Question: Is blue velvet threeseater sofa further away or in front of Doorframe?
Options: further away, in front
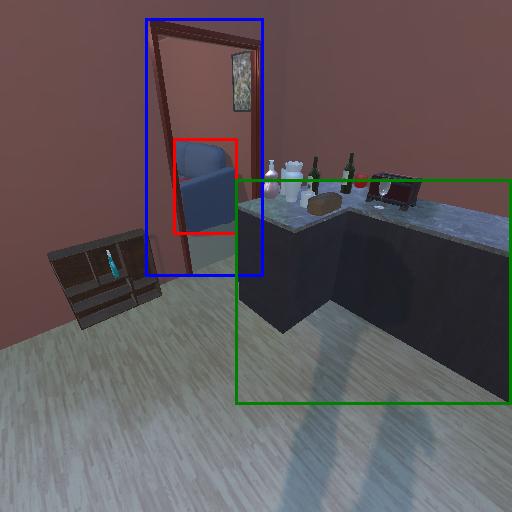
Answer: further away